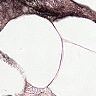
Metastatic tissue present: no